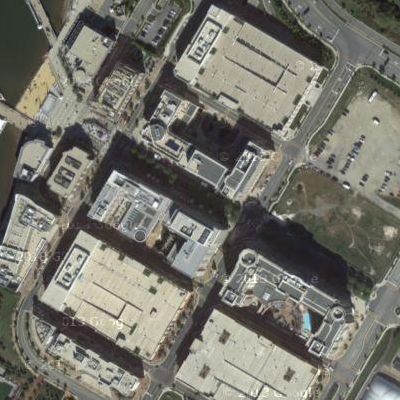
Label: cIndustry